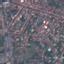
Label: Residential